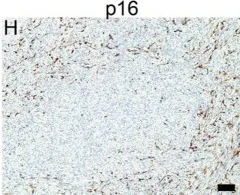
Histopathological analysis and copy number variation (CNV) profile. Immunohistochemistry P16, one protein product of the CDKN2A gene, highlights a subset of tumor cells; focal complete loss of p16 was seen (H). Ki-67 proliferation fraction was around 5.
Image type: pathology (immunostaining)